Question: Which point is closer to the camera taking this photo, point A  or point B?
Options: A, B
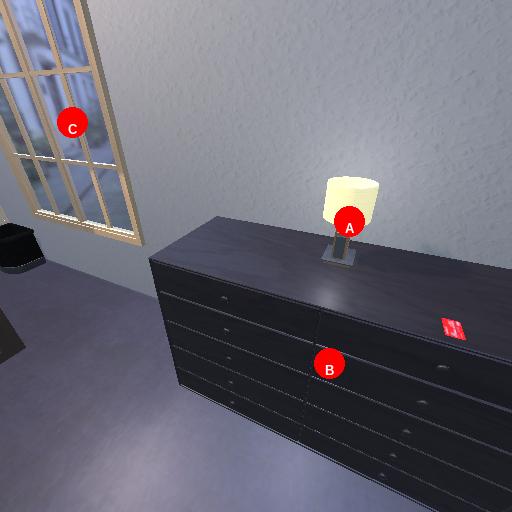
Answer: A